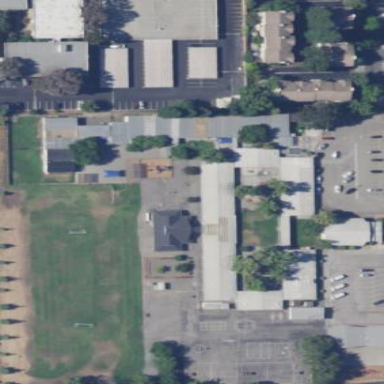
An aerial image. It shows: School.